Question: I want to implement custom border for my android button.
I already research info about implementing this but didn't find anything.
I want to create button like this.

Have you any ideas how can we achieve this?
Can we do this thing with shapes, or we should crete file for different dpi(mdpi, hdpi, xhdpi)?
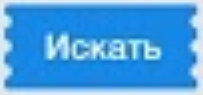
Answer: Using xml layout (custom border) to create that shape,(in my opinion is not posible), but you can create a image like that(photoshop, gimp,etc.) and set the button background image.
'''
android:background="@drawable/your_custom_image.png"
'''